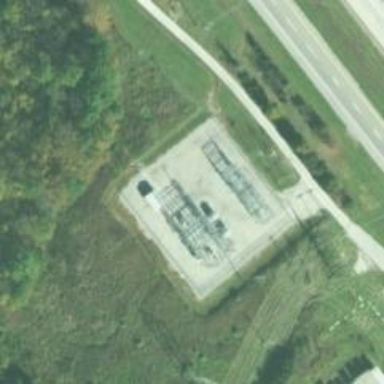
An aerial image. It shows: Distribution level power substation enclosed by fence.